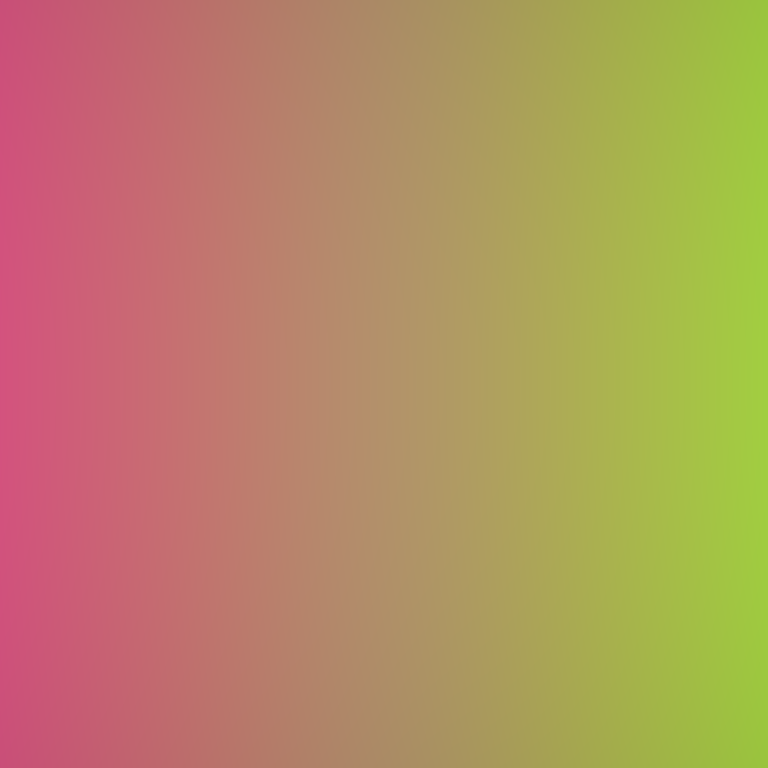
Abstract light effect, smooth gradient from soft pink to bright green, calm atmosphere, diffuse light, no room, no furniture, no objects.